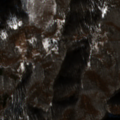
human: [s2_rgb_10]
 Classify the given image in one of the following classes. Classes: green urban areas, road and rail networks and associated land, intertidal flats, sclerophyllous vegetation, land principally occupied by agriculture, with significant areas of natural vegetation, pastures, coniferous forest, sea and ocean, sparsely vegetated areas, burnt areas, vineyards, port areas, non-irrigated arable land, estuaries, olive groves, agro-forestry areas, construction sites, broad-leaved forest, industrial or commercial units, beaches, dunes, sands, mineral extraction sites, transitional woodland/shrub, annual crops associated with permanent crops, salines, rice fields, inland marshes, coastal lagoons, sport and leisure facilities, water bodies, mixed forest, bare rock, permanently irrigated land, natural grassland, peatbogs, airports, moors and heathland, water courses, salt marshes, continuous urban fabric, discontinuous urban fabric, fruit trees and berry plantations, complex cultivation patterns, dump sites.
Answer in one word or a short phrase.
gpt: broad-leaved forest, transitional woodland/shrub